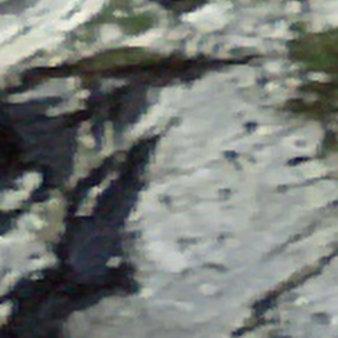
Label: other